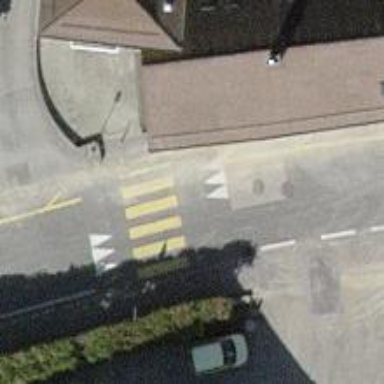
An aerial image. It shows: Uncontrolled road crossing.